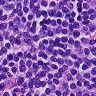
Metastatic tissue present: no